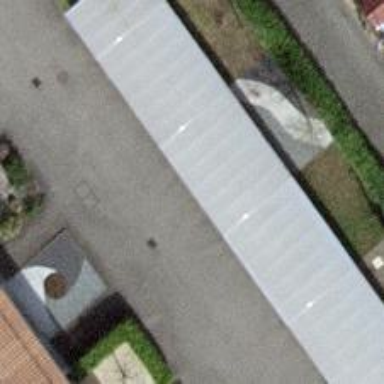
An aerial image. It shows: Group of garages.